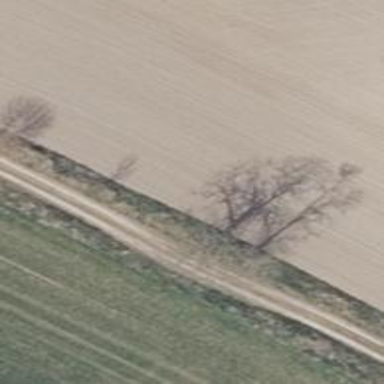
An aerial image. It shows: Deciduous tree with broadleaved leaves.